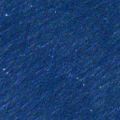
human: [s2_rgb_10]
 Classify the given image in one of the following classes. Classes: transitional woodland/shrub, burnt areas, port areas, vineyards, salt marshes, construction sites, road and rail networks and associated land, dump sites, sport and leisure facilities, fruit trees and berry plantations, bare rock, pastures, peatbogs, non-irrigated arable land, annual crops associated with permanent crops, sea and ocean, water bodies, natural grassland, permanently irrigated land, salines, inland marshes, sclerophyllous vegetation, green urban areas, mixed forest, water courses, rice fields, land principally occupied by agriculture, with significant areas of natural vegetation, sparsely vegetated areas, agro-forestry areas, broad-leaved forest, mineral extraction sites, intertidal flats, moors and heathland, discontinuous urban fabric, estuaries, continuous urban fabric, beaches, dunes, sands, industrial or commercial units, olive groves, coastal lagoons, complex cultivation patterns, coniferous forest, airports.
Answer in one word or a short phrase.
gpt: sea and ocean